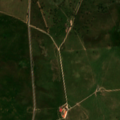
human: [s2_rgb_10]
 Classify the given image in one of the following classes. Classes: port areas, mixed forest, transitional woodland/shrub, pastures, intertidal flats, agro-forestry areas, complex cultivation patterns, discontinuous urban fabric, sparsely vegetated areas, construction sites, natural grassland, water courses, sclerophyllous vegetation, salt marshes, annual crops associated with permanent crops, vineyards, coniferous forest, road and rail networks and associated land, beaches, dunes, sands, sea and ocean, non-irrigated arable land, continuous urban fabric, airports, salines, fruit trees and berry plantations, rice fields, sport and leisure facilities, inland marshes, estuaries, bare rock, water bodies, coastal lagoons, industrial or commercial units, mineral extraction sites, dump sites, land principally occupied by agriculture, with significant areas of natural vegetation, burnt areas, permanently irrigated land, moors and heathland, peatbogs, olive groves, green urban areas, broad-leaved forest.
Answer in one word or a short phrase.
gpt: continuous urban fabric